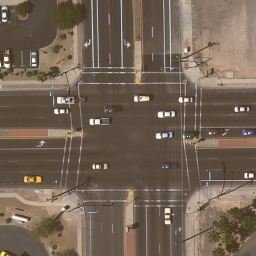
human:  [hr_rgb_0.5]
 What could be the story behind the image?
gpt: intersection